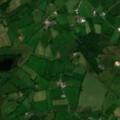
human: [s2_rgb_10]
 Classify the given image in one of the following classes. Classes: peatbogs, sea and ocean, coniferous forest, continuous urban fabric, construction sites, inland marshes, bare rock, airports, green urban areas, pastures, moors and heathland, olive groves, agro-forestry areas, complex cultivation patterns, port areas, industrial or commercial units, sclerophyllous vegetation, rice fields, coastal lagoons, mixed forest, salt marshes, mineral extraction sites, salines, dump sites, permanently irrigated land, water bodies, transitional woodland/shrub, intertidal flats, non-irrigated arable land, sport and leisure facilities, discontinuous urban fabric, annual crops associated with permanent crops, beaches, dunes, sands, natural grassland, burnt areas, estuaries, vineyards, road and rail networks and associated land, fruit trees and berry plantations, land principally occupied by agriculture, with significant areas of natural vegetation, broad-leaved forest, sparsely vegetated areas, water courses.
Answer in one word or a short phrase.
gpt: pastures, land principally occupied by agriculture, with significant areas of natural vegetation